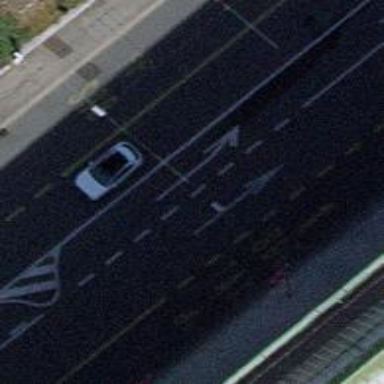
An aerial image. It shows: Secondary road with asphalt surface. The road includes bus lane with trolley wires. There are sidewalks on both sides that are shared with buses and cyclists.